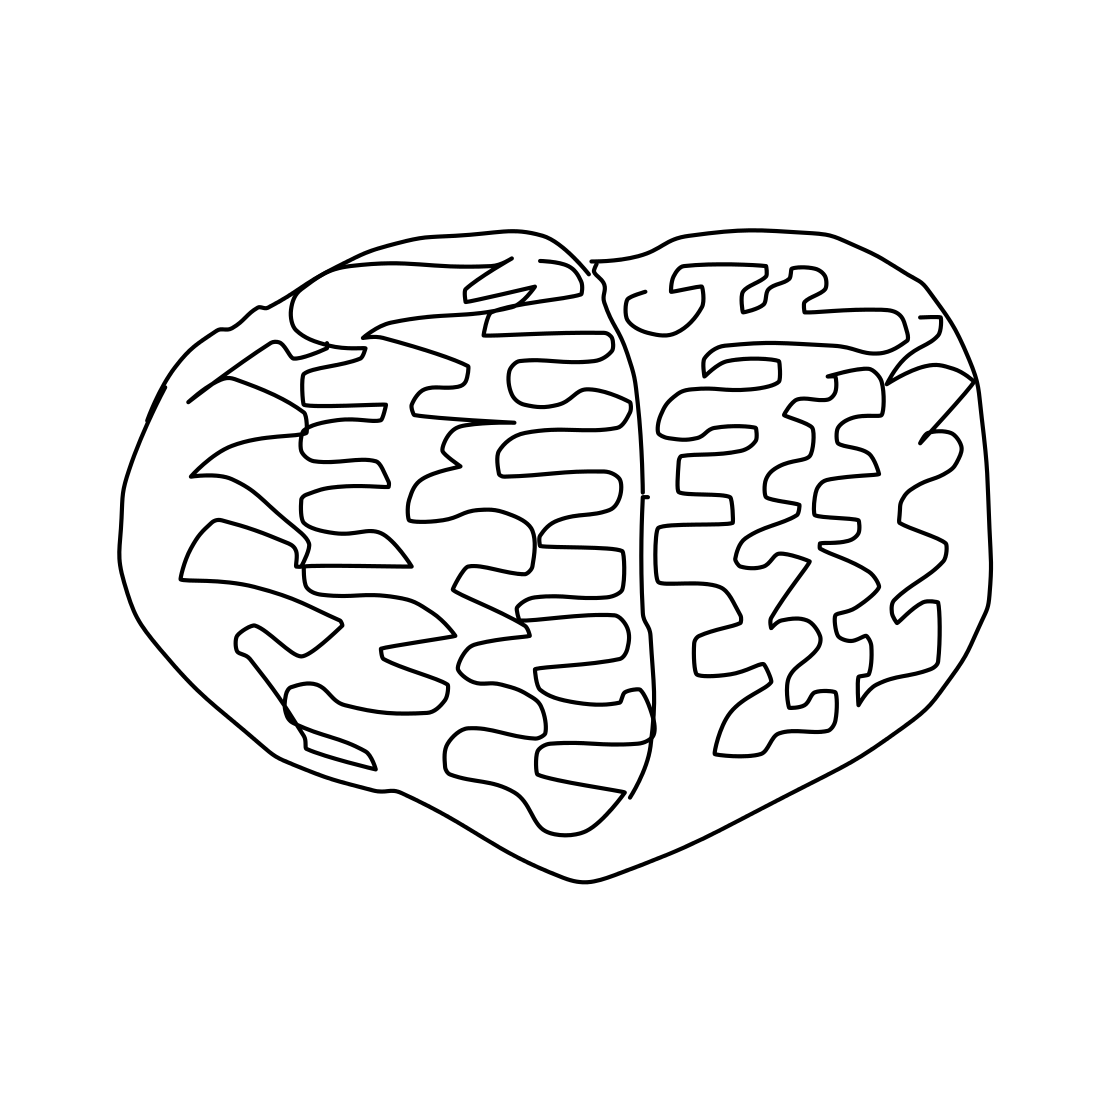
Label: brain